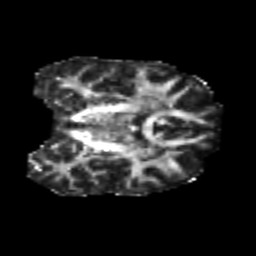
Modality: FA
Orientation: coronal
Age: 21
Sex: female
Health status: healthy
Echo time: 0.074 s